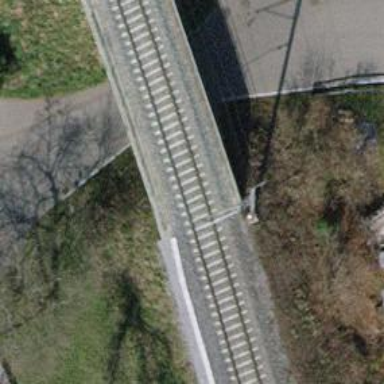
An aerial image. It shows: Single railway track on embankment with electrification through contact line.